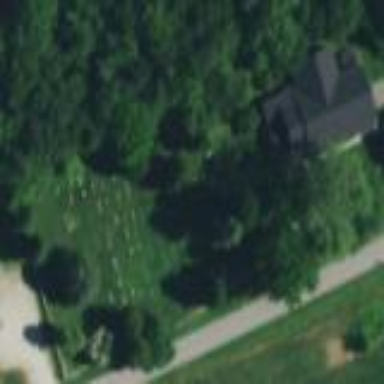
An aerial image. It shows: Cemetery.